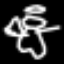
Label: angel